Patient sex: M
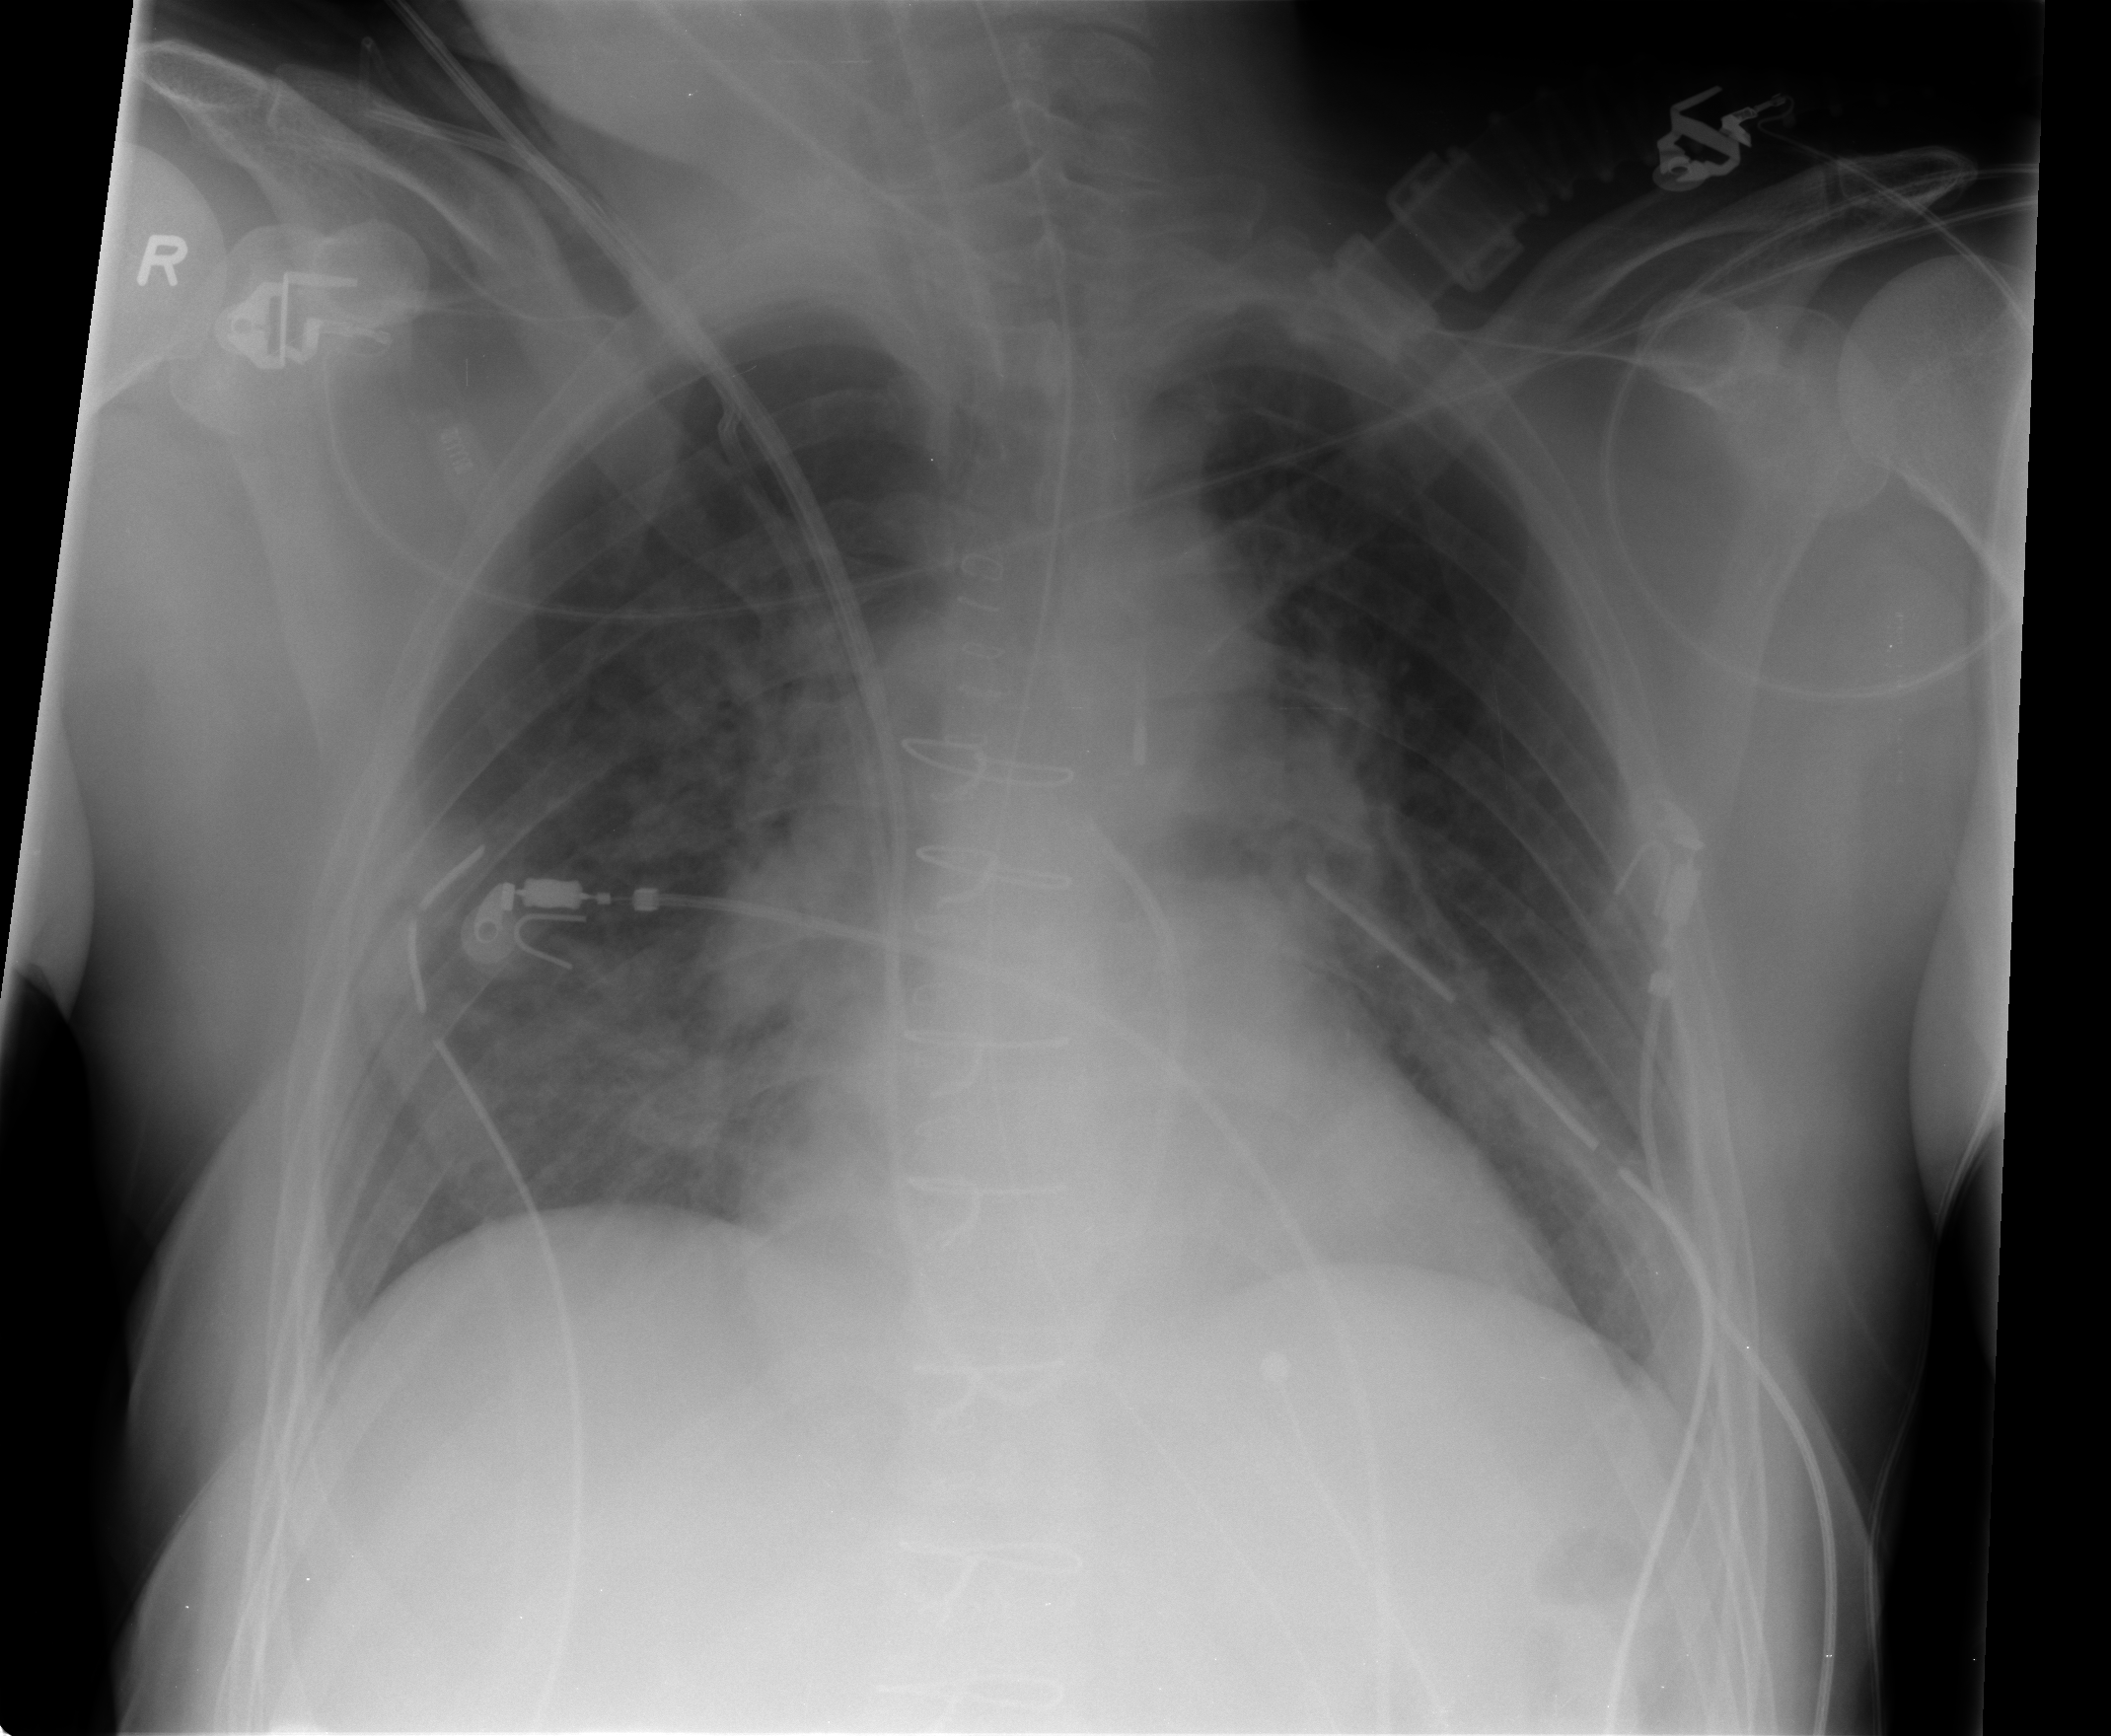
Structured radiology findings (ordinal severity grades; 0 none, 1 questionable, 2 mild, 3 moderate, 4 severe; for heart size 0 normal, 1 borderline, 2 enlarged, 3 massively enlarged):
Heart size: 0
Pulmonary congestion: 2
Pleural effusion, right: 0
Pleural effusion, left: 0
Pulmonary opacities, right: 1
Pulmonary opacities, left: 0
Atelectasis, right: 2
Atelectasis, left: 1